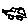
Label: car